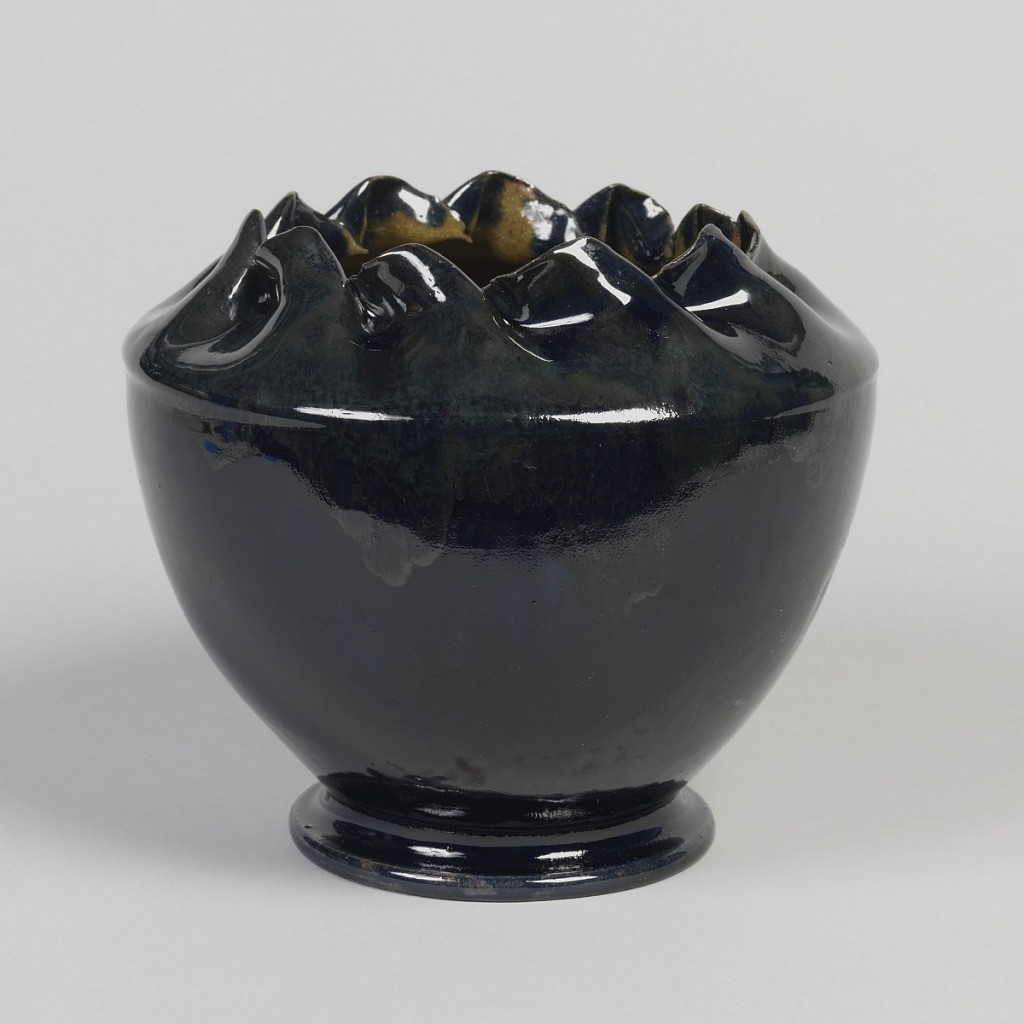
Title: Vase
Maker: George E. Ohr, American, 1857–1918
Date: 1895–1900
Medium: Glazed earthenware
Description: Thrown thin-walled body, flat base with spreading circular foot.  Curved profile body with angled shoulder turned inward and deeply ruffled at lip.  Glazed exterior with deep blue, shading to green-blue at shoulder and lip.  Interior glazed deep yellow-green.